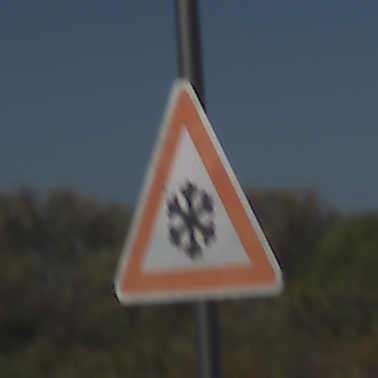
Verkehrszeichen: SchneeOderEisglaette
Umgebung: Outdoor, Nature
Tageszeit: MorningAfternoon
Wetter: Clear
Licht: Natural
Jahreszeit: NotSpecified
Kontrast: HighContrast